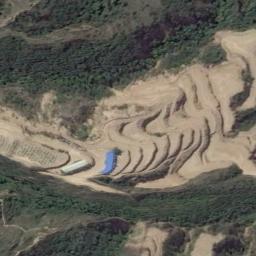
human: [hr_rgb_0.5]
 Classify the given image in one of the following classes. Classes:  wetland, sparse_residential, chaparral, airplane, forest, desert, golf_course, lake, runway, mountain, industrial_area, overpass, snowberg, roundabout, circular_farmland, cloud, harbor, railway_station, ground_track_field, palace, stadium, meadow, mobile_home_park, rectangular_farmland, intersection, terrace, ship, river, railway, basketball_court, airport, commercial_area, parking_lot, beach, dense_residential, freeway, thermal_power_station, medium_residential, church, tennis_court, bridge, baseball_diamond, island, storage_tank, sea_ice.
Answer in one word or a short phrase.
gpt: terrace